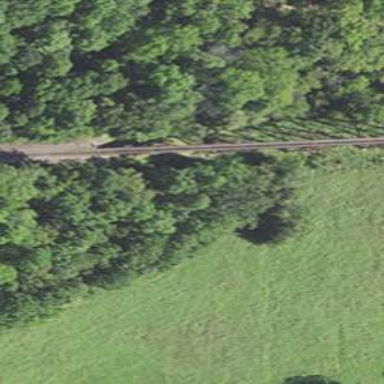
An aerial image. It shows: Viaduct bridge over railway tracks.